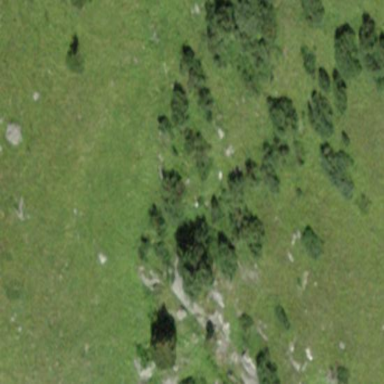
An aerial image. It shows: Patch of scrub vegetation.